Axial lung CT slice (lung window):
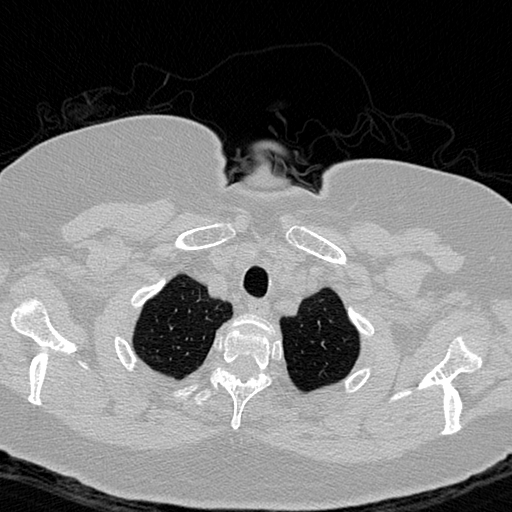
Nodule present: no